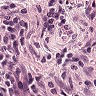
Metastatic tissue present: no